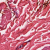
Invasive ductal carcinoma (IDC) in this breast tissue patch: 0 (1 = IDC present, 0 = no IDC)